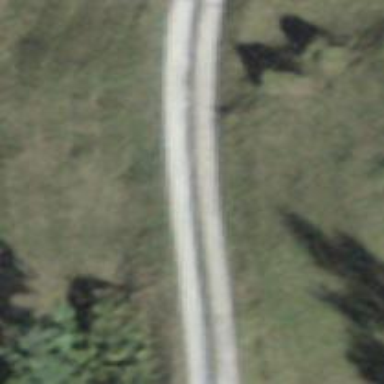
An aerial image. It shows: Track with fine gravel surface of grade2 quality.